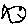
Label: fish